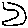
Label: moon